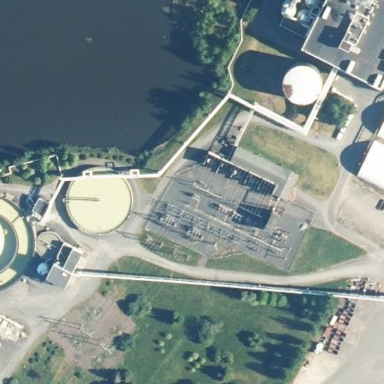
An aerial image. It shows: Industrial substation.